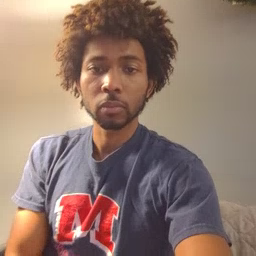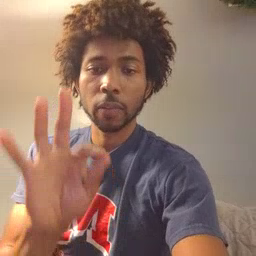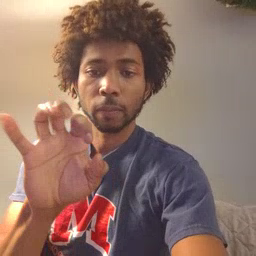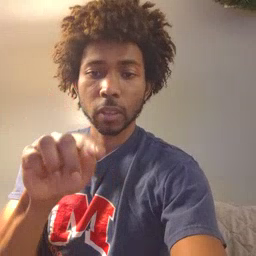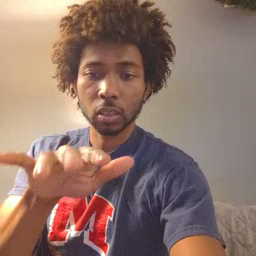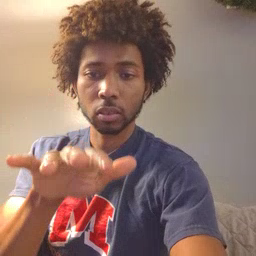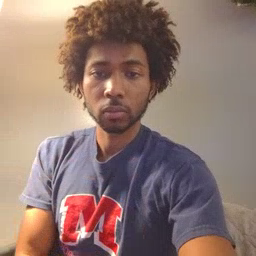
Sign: feet